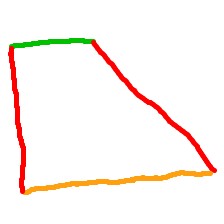
Shape: trapezoid